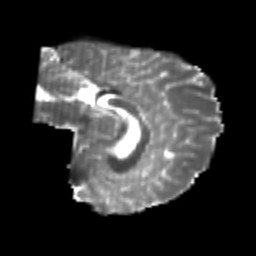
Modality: T2w
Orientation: sagittal
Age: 20
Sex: male
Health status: healthy
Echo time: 0.074 s